Question: This program crashes when I try to cl::Program.build() but I don't know why. It crashes on the last line of this block of code:
'''
#define __NO_STD_VECTOR
#define __CL_ENABLE_EXCEPTIONS
#include <CL/cl.hPP>
#include <iostream>
#include <fstream>
#include <string>
#include <CL/cl.h>
using namespace std;
using namespace cl;
int _tmain(int argc, _TCHAR* argv[])
{
int tmpSize = 1024;
float **my2D = new float*[tmpSize];
for(int i = 0; i < tmpSize; i++)
{
my2D[i] = new float[tmpSize];
for(int i2 = 0; i2 < tmpSize; i2++)
{
my2D[i][i2] = 5;
}
}
cl::vector <Platform> platforms;
Platform::get(&platforms);
cl_context_properties cps<URL>, 0};
Context context(CL_DEVICE_TYPE_ALL, cps);
cl::vector<cl::Device> devices = context.getInfo<CL_CONTEXT_DEVICES>();
CommandQueue queue = CommandQueue(context, devices[0], 0);
int W = tmpSize; //i.width();
int H = tmpSize; //i.height();
Buffer d_ip = Buffer(context, CL_MEM_READ_ONLY, W*H*sizeof(float));
Buffer d_op = Buffer(context, CL_MEM_WRITE_ONLY, W*H*sizeof(float));
queue.enqueueWriteBuffer(d_ip, CL_TRUE, 0, W*H*sizeof(float), my2D);
std::ifstream sourceFileName("c:\users\me\desktop\img_rotate_kernel.cl");
std::string sourceFile(istreambuf_iterator<char>(sourceFileName), (istreambuf_iterator<char>()));
Program::Sources rotn_source(1,std::make_pair(sourceFile.c_str(), sourceFile.length() + 1));
Program rotn_program(context, rotn_source);
rotn_program.build(devices); // <----- CRASHES HERE
}
'''
using this kernel
'''
__kernel void img_rotate(__global float* dest_data, __global float* src_data, int W, int H, float sinTheta, float cosTheta)
const int ix = get_global_id(0);
const int iy = get_global_id(1);
float x0 = W/2.0f;
float y0 = W/2.0f;
float xOff = ix-x0;
float yOff = iy - y0;
int xpos = (int)(xOff*cosTheta + yOff*sinTheta + x0);
int ypos = (int)(yOff*cosTheta - yOff*sinTheta + y0);
if(((int)xpos>=0) && ((int)xpos < W) && ((int)ypos>=0) && ((int)ypos<H))
{
dest_data[iy*W+ix] = src_data[ypos*W+xpos];
}
}
'''
Here is exception dialog I get when it crashes

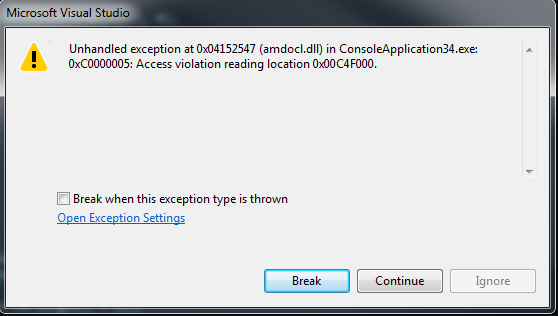
Answer: From the <URL>:
> cl::Program::Program returns a valid program object and err is set to CL_SUCCESS if the program object is
created successfully. Otherwise, it returns one of the following error values returned in err [...]
Your program object was likely not created properly, change your program construction call to use the 'err' parameter following this signature
'''
cl::Program::Program(const Context& context, const Sources& sources, cl_int * err = NULL)
'''
And make sure 'err == CL_SUCCESS' before doing anything else with your program object.
Most OpenCL calls allow you to pass a pointer to an error parameter. You should really do so and check it after your calls (at least in debug builds I guess) to reduce future headaches.
---
Ok so I modified your source code a little. Here it is I'll explain my changes right after.
'''
#define __NO_STD_VECTOR
#define __CL_ENABLE_EXCEPTIONS
#include <CL/cl.hpp>
#include <iostream>
#include <fstream>
#include <string>
#include <CL/cl.h>
#define ARRAY_SIZE 128
using namespace std;
using namespace cl;
int main(int, char**)
{
int err;
float my2D[ARRAY_SIZE * ARRAY_SIZE] = { 0 };
for(int i = 0; i < ARRAY_SIZE * ARRAY_SIZE; i++)
{
my2D[i] = 5;
}
cl::vector <Platform> platforms;
err = Platform::get(&platforms);
if(err != CL_SUCCESS) {
std::cout << "Platform::get failed - " << err << std::endl;
std::cin.get();
}
cl_context_properties cps<URL>, 0 };
Context context(CL_DEVICE_TYPE_ALL, cps, nullptr, nullptr, &err);
if(err != CL_SUCCESS) {
std::cout << "Context::Context failed - " << err << std::endl;
std::cin.get();
}
cl::vector<cl::Device> devices = context.getInfo<CL_CONTEXT_DEVICES>(&err);
if(err != CL_SUCCESS) {
std::cout << "Context::getInfo failed - " << err << std::endl;
std::cin.get();
}
CommandQueue queue = CommandQueue(context, devices[0], 0, &err);
if(err != CL_SUCCESS) {
std::cout << "CommandQueue::CommandQueue failed - " << err << std::endl;
std::cin.get();
}
int W = ARRAY_SIZE; //i.width();
int H = ARRAY_SIZE; //i.height();
Buffer d_ip = Buffer(context, CL_MEM_READ_ONLY, W*H*sizeof(float), nullptr, &err);
if(err != CL_SUCCESS) {
std::cout << "Buffer::Buffer 1 failed - " << err << std::endl;
std::cin.get();
}
Buffer d_op = Buffer(context, CL_MEM_WRITE_ONLY, W*H*sizeof(float), nullptr, &err);
if(err != CL_SUCCESS) {
std::cout << "Buffer::Buffer 2 failed - " << err << std::endl;
std::cin.get();
}
err = queue.enqueueWriteBuffer(d_ip, CL_TRUE, 0, W*H*sizeof(float), &my2D[0]);
if(err != CL_SUCCESS) {
std::cout << "Queue::enqueueWriteBuffer failed - " << err << std::endl;
std::cin.get();
}
std::ifstream sourceFileName("so_question.cl");
std::string sourceFile(std::istreambuf_iterator<char>(sourceFileName), (std::istreambuf_iterator<char>()));
Program::Sources rotn_source(1,std::make_pair(sourceFile.c_str(), sourceFile.length() + 1));
Program rotn_program(context, rotn_source, &err);
if(err != CL_SUCCESS) {
std::cout << "Program::Program failed - " << err << std::endl;
std::cin.get();
}
err = rotn_program.build(devices);
if(err != CL_SUCCESS) {
std::cout << "Program::build failed - " << err << std::endl;
std::cin.get();
}
}
'''
You'll notice I added a lot more error checks. This allowed me to find out that the call to 'Context::Context' actually fail in your initial program. The issue likely was that 'platforms[1]' didn't exist (there was 1 element in the vector) so I switched it to 'platforms[0]'.
Once that was fixed, I was getting an access violation on the 'queue.enqueueWriteBuffer();' call. The issue was that your 2-dimensional array was actually an array of heap allocated arrays. That's a problem because OpenCL expects to be able to read data from contiguous memory, which is not the case when allocating with new in a loop like you did. There actually was no guarantee that your arrays were next to each other in memory.
To solve this point, I allocated a one dimensional array on the stack (see the loop at the beginning). The call then becomes
'''
queue.enqueueWriteBuffer(d_ip, CL_TRUE, 0, W*H*sizeof(float), &my2D[0]);
'''
However, you probably won't be able to do so with a 1024 x 1024 array of 'float' because you'll bust stack space. If you need an array that big, you probably want to 'new' a single one dimensional array large enough to contain your data and perform the index arithmetic yourself. This ensures you get your entire storage space as one contiguous chunk.
The code now errors with 'CL_BUILD_PROGRAM_FAILURE' on the 'err = rotn_program.build()' call which means there's probably an error in your CL program code. Since this is an entirely different issue, I'll let you figure this one out.